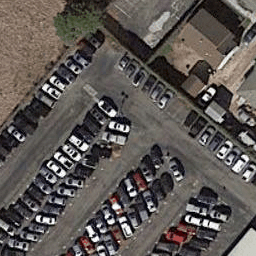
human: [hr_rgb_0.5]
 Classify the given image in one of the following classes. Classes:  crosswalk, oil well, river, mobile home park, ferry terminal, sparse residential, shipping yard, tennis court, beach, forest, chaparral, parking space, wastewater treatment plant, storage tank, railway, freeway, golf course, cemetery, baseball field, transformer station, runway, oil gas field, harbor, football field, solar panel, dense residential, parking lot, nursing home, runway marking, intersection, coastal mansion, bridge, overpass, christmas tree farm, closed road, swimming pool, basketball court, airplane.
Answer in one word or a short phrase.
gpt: parking lot